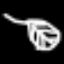
Label: leaf